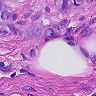
Metastatic tissue present: yes